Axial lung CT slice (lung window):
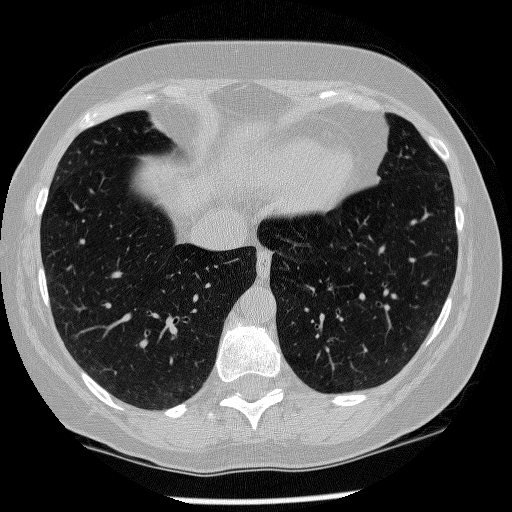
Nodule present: no